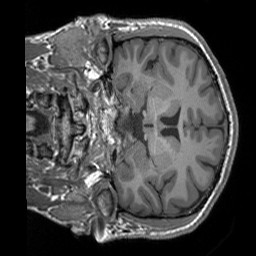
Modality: T1w
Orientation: coronal
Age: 23
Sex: male
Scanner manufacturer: siemens
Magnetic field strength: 3 T
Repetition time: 1.9 s
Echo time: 0.00252 s